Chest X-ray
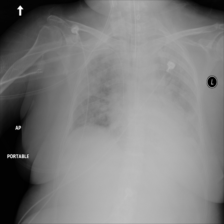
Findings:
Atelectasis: negative
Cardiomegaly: negative
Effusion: negative
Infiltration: negative
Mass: negative
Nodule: negative
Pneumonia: negative
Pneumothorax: negative
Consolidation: negative
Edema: positive
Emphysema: negative
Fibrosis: negative
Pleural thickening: negative
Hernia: negative